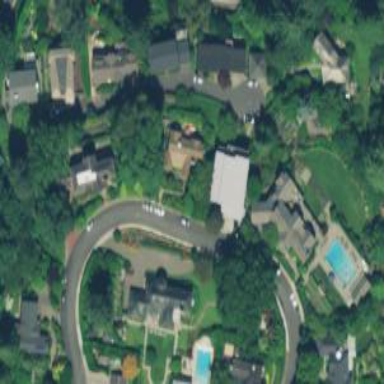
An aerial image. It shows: Residential road with sidewalk on the left side.